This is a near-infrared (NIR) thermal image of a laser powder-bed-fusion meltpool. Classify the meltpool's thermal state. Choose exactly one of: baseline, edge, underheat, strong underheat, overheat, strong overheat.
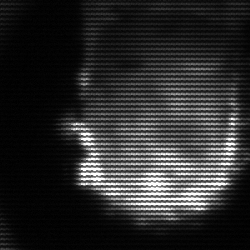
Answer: baseline